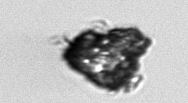
Label: Delphineis